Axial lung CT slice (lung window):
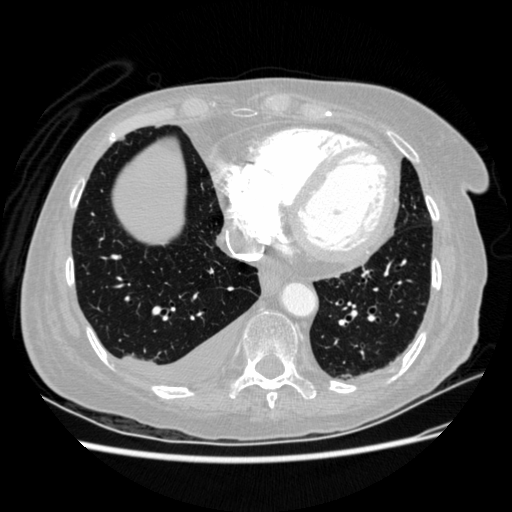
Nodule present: no